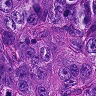
Metastatic tissue present: yes